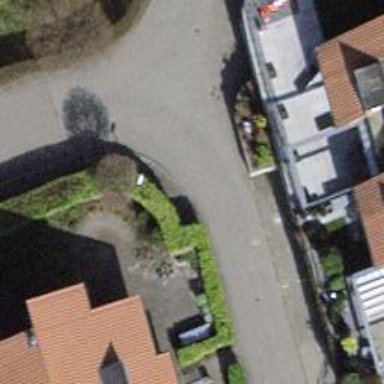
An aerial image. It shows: Kerb serving as barrier.